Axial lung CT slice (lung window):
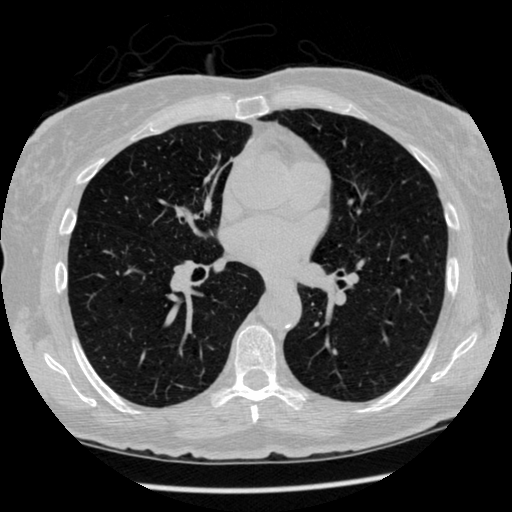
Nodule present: no